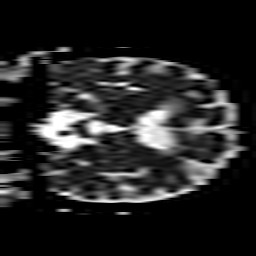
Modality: ADC
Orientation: coronal
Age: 61
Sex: male
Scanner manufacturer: philips
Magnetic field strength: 3 T
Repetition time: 4.656 s
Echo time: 0.07459 s